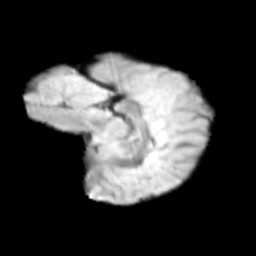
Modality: T2w
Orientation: sagittal
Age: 10
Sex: male
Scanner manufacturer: siemens
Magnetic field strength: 3 T
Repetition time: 3.8 s
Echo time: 0.07 s